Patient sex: M
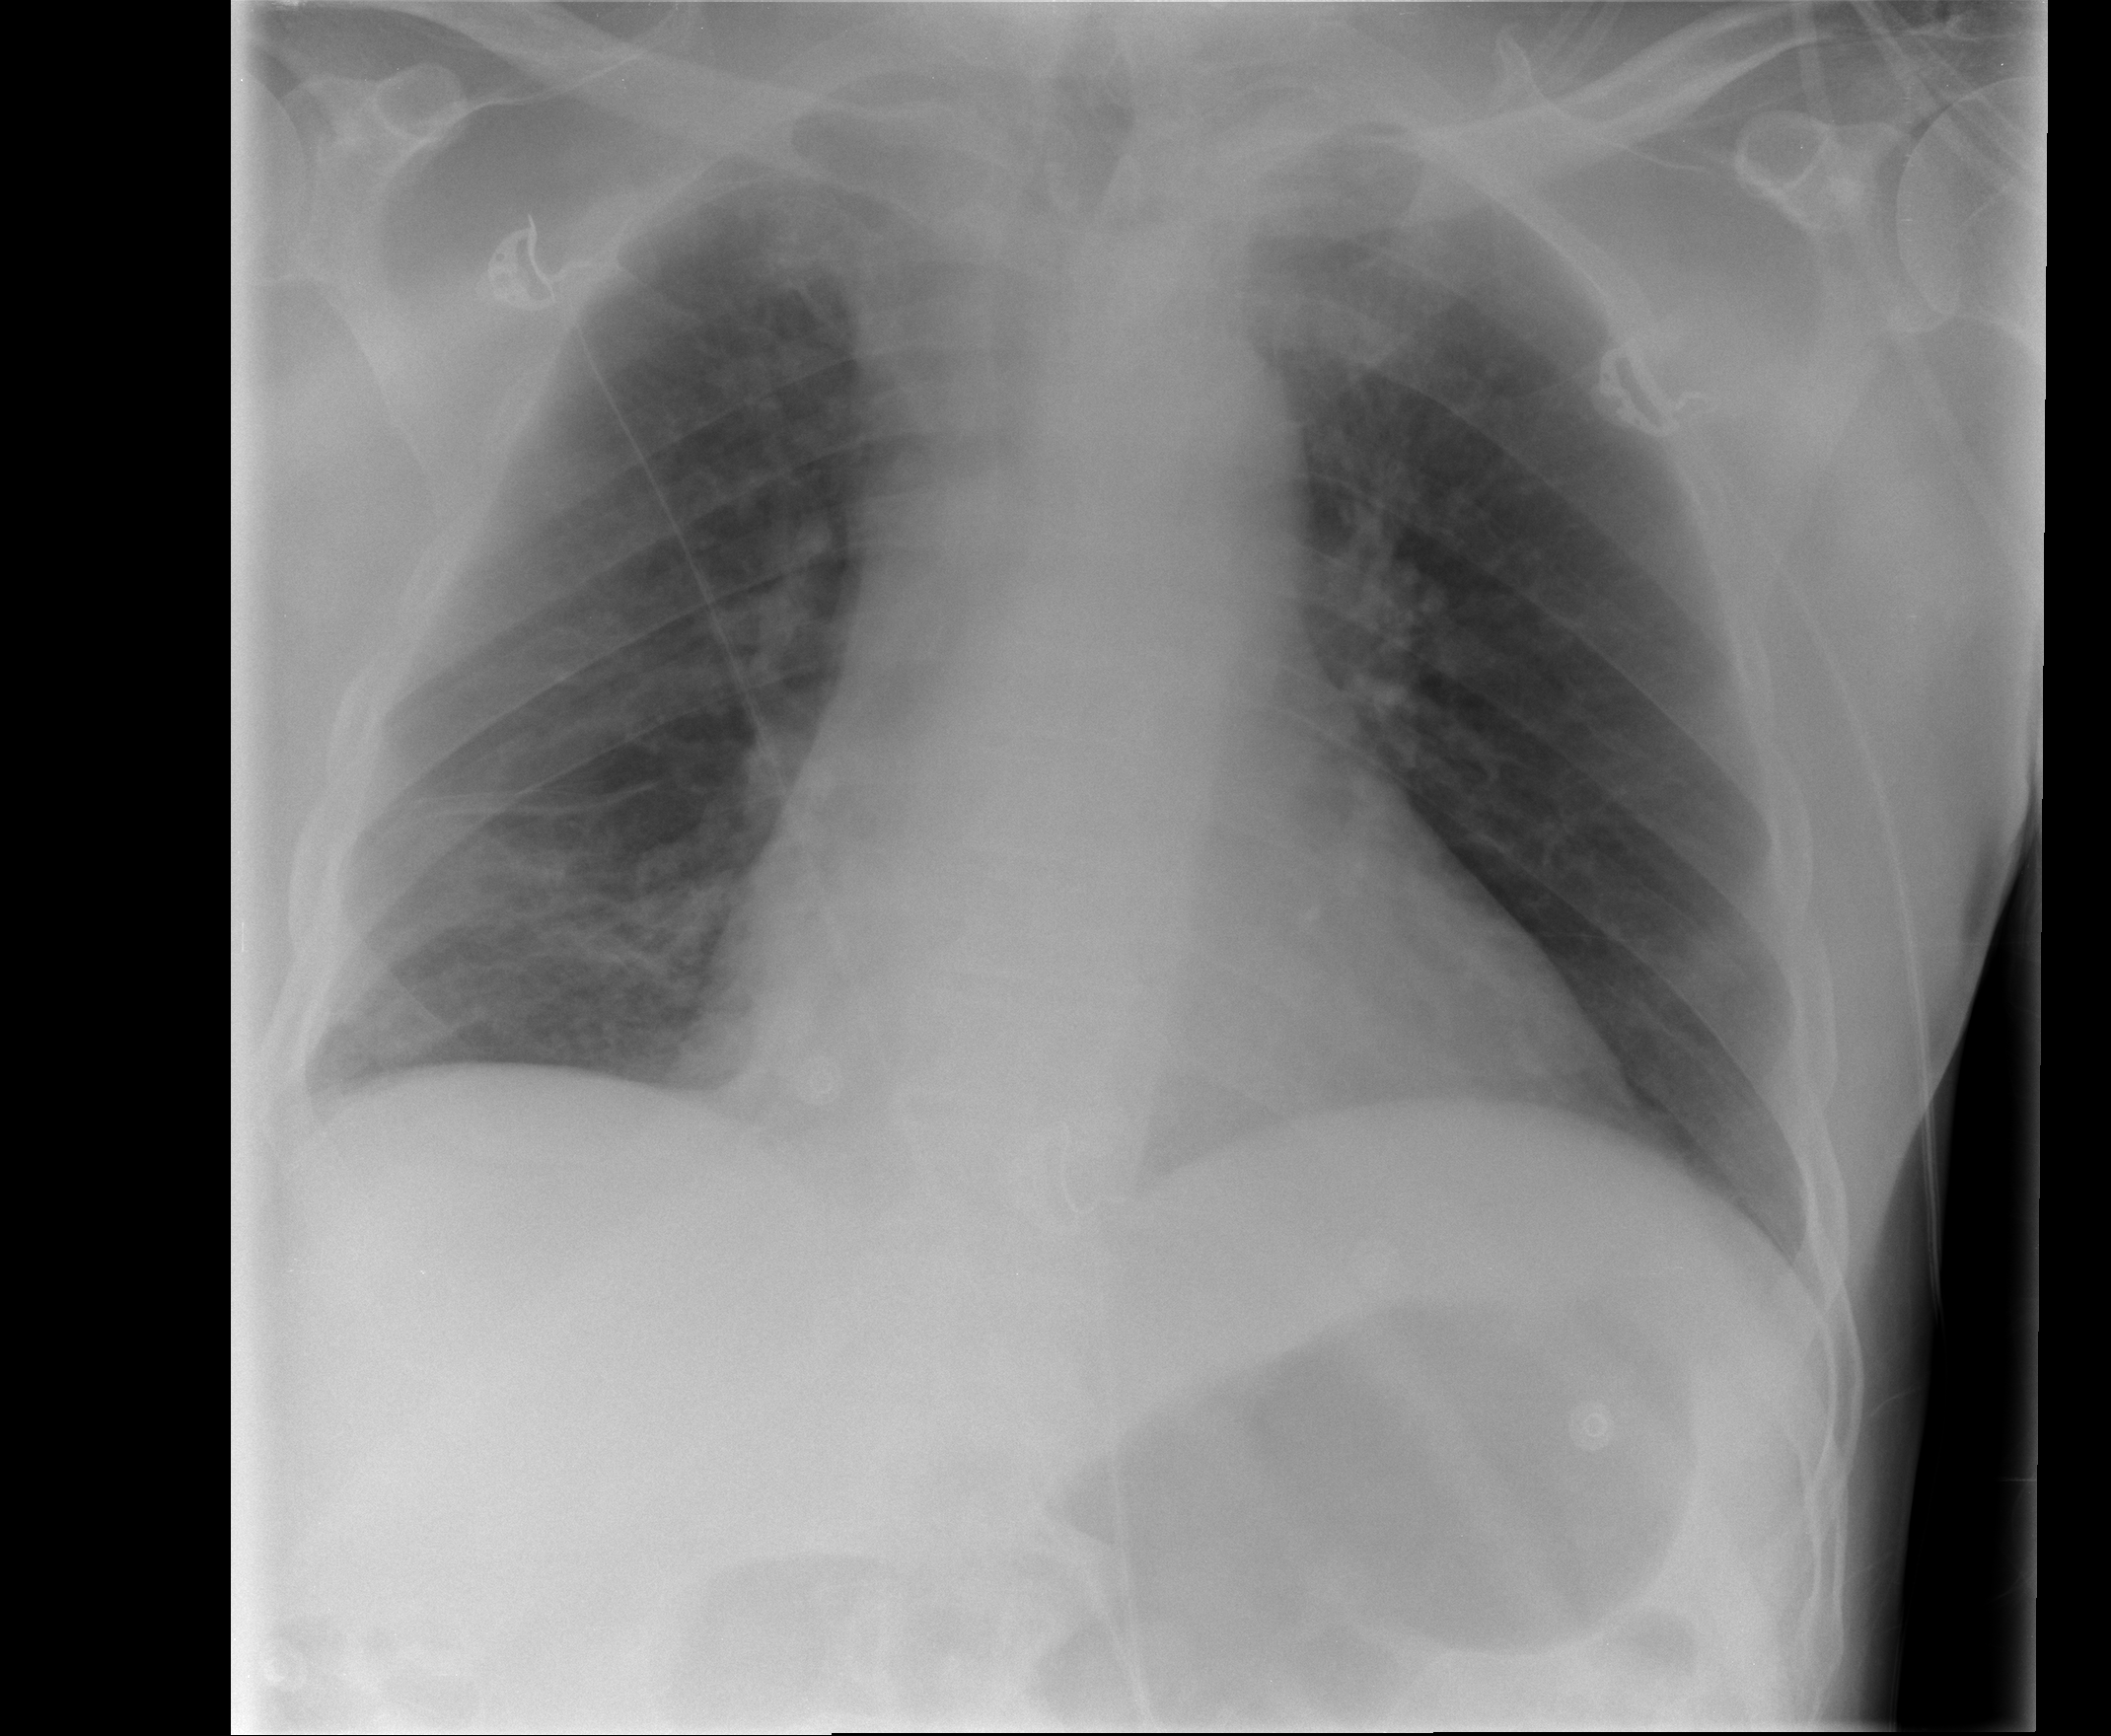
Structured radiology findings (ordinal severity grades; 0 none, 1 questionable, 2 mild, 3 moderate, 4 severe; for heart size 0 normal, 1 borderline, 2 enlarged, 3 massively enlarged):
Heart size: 1
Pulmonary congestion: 0
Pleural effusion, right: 1
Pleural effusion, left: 0
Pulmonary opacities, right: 1
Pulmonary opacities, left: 0
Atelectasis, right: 2
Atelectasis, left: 0